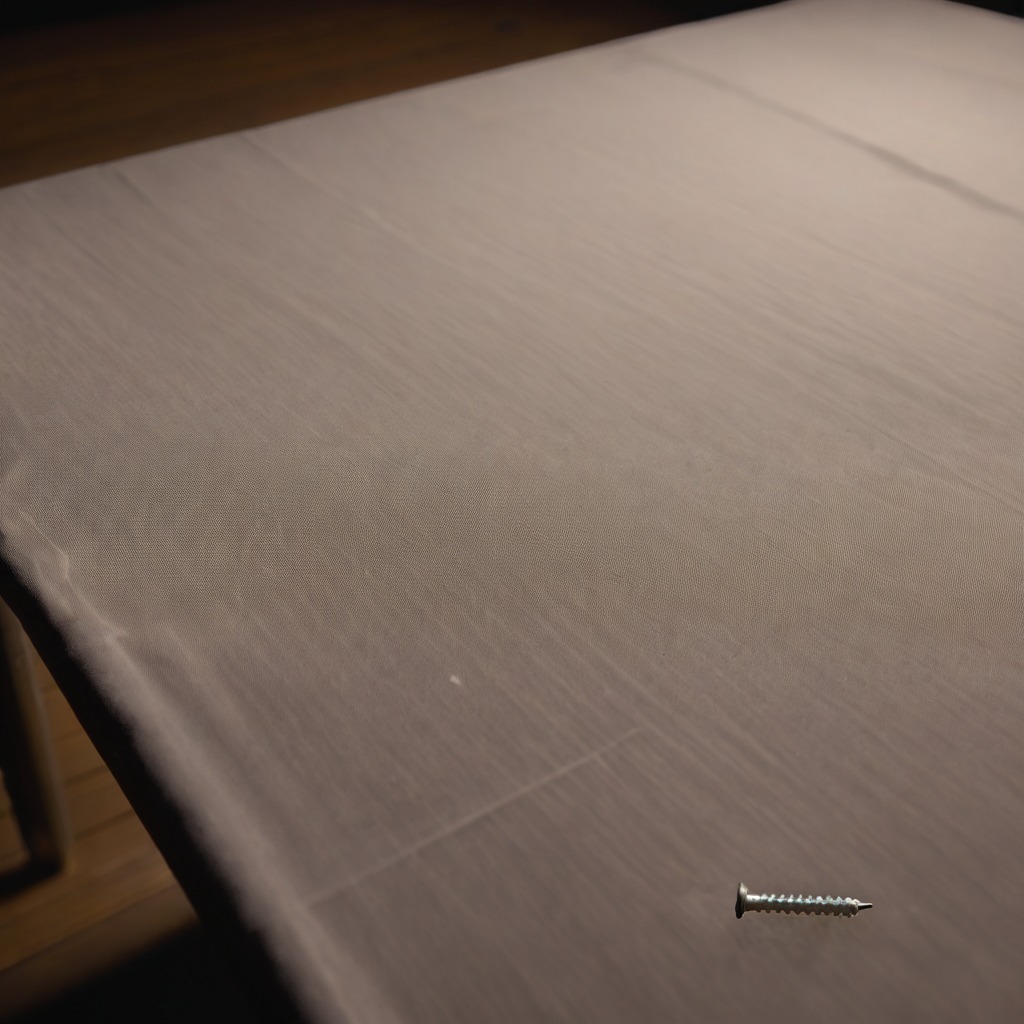
A metal screw is lying on the wooden table.